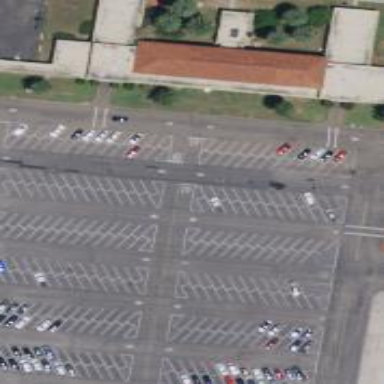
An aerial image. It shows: Parking area with asphalt surface.